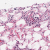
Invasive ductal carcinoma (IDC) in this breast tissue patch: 0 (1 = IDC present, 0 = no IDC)